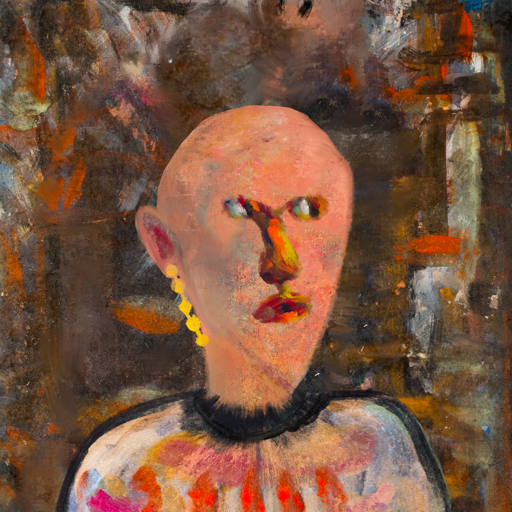
Background: GypsyQueen, Head And Neck Side: Irani, Face Side: An_Impression, Bust: Childish, Hair Side: Blank, Head Accessory: Blank, Second Necklace: Blank, Necklace: Orphan, Baby: Blank